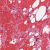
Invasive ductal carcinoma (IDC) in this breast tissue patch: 0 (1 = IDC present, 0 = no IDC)